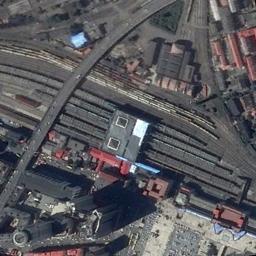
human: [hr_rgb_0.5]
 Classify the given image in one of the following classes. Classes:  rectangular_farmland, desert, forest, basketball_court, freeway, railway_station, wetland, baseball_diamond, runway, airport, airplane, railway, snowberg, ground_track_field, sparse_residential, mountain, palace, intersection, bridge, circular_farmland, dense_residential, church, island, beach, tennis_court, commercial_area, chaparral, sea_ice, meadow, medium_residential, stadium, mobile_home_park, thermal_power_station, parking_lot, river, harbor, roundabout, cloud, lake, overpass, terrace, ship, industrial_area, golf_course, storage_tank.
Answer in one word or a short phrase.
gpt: railway_station